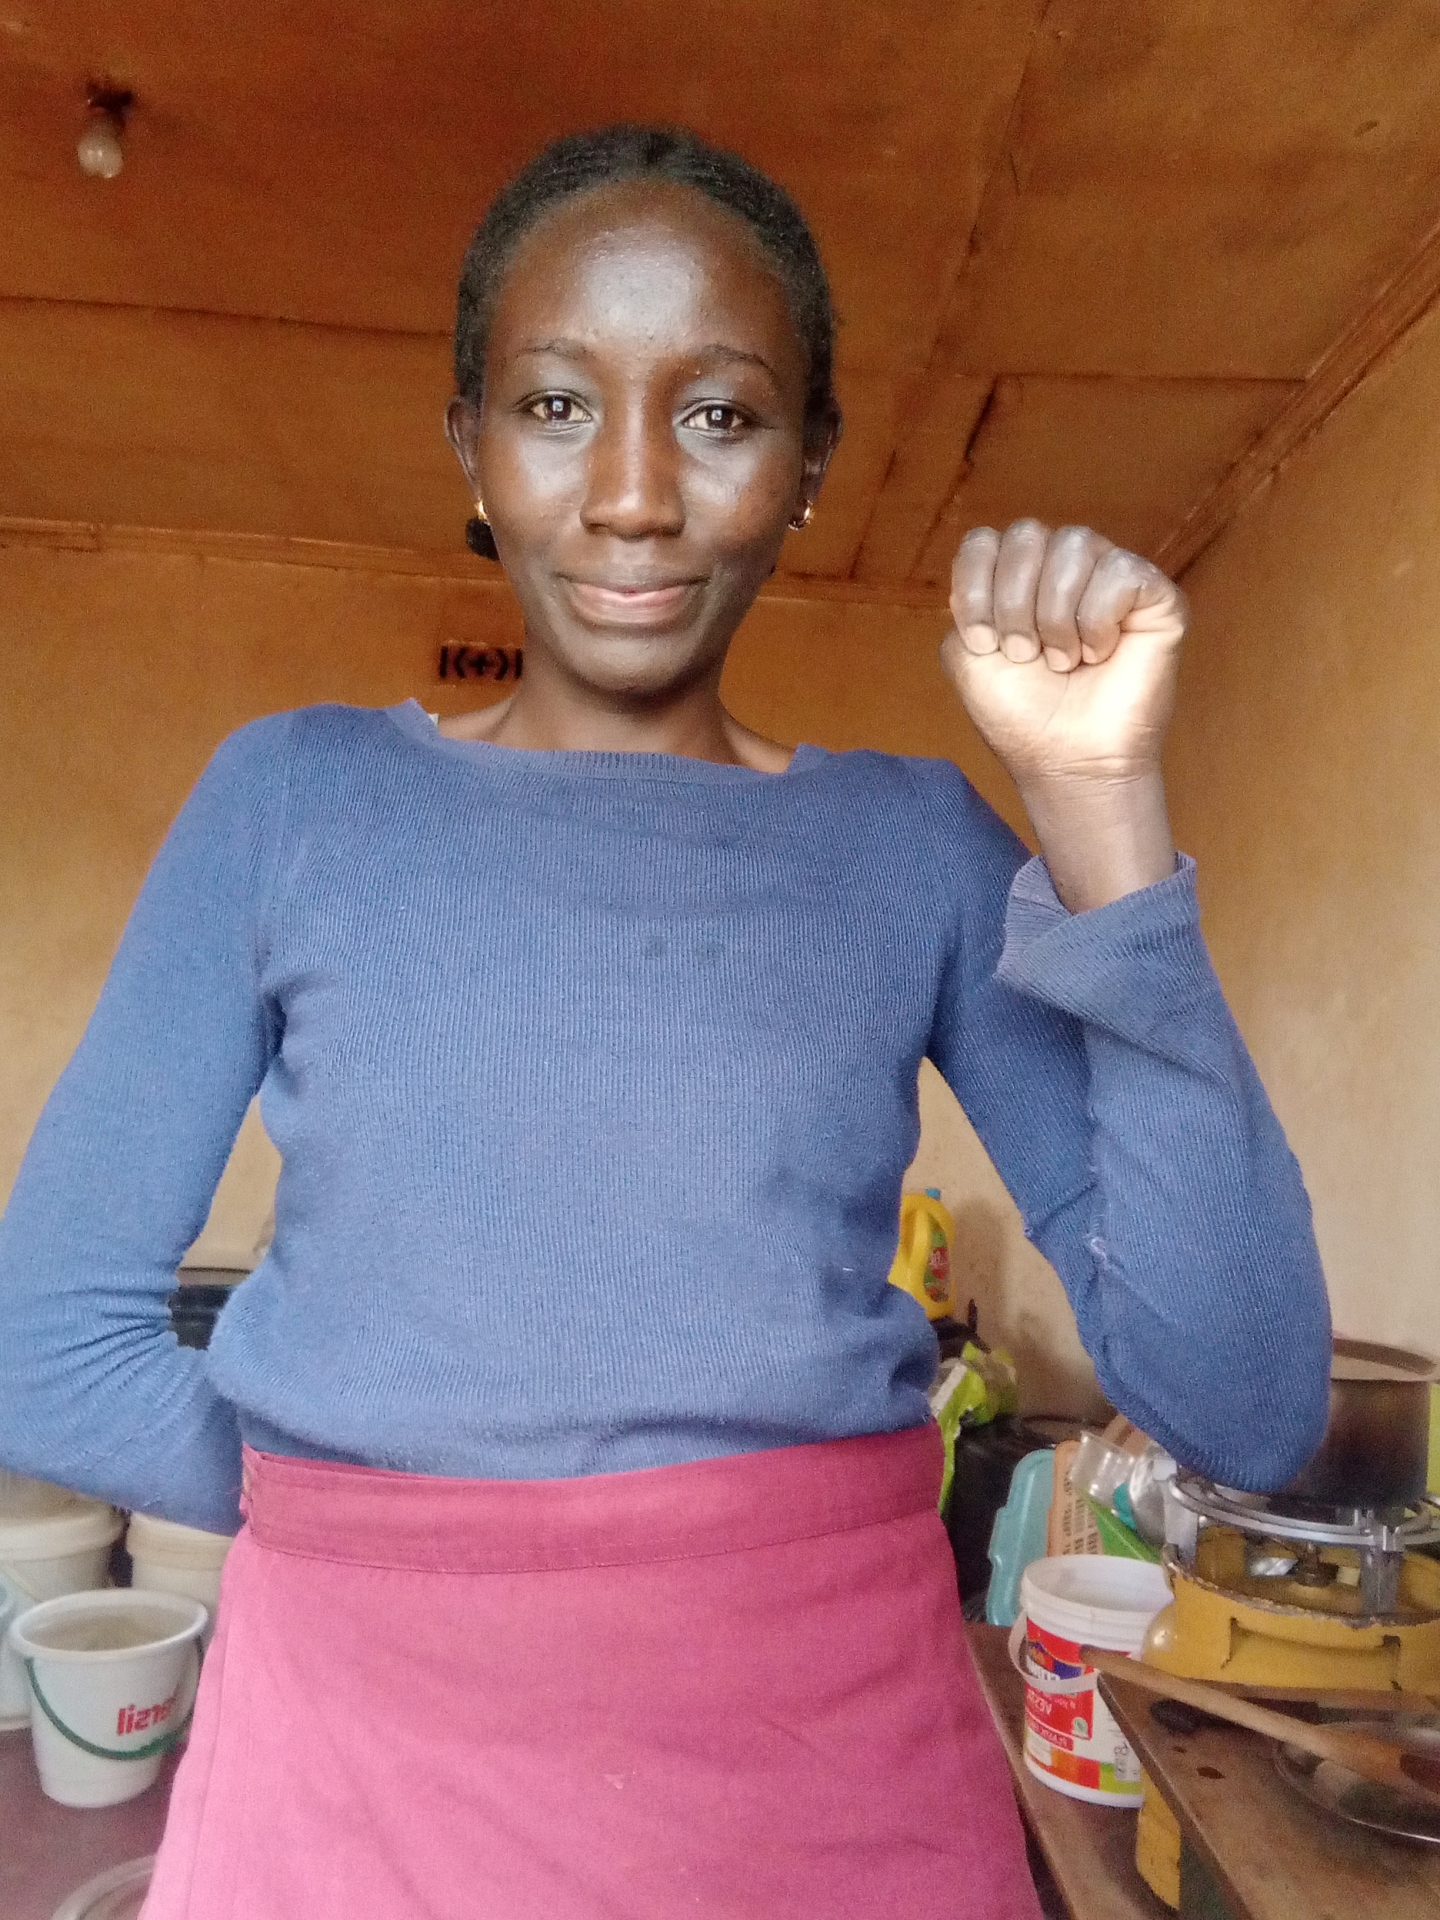
Label: noise